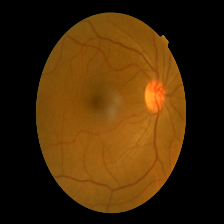
Diabetic retinopathy grade: Mild